Interaction volume radius: 5 \u00c5
Interaction volume height: 20 \u00c5
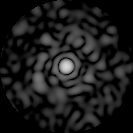
Disorder parameter: 0.848